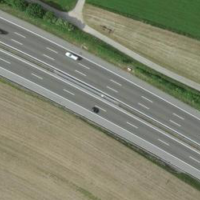
EUNIS habitat code: 57
Species observed at this site:
Chorthippus brunneus